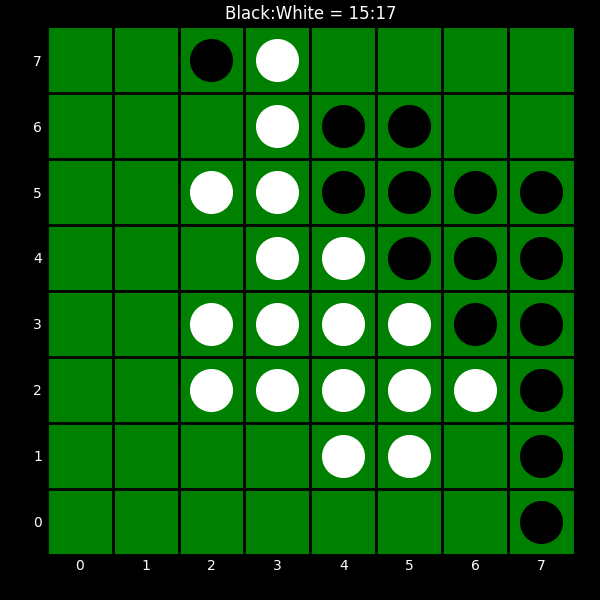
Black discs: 15
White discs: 17